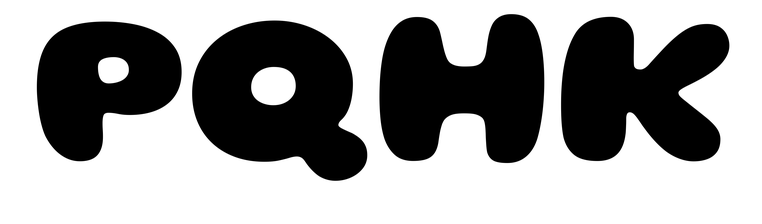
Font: Gluten_ExtraBold